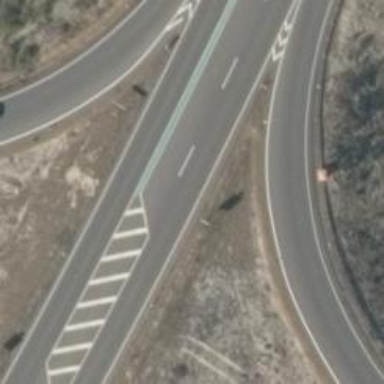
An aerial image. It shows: Asphalt road with traffic calming island. The road is classified as trunk highway.